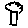
Label: tree